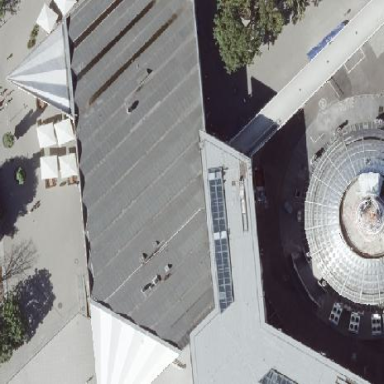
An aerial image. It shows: Building with grey metal and glass roof.